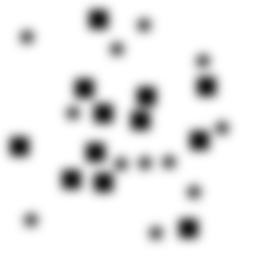
Squares: 12
Triangles: 0
Stars: 12
Total shapes: 24